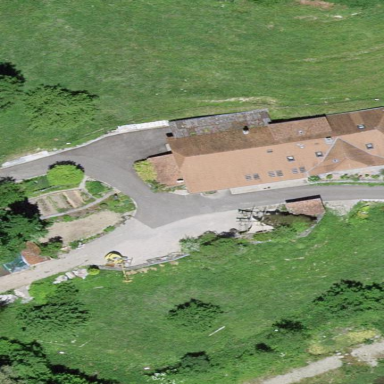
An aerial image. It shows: Farmyard area.